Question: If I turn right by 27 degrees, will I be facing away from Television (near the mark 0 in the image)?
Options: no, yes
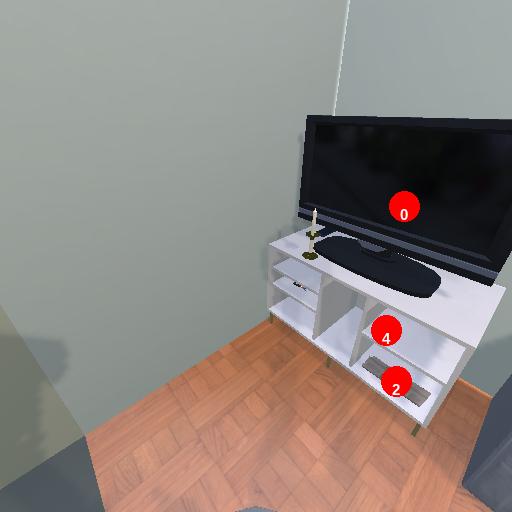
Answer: no